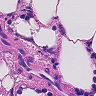
Metastatic tissue present: no